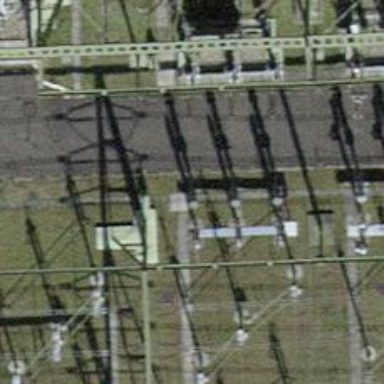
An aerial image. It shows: Bay where power lines run through.